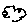
Label: cloud